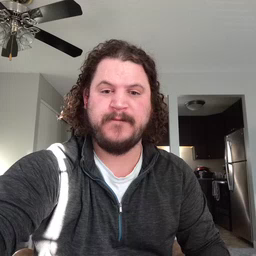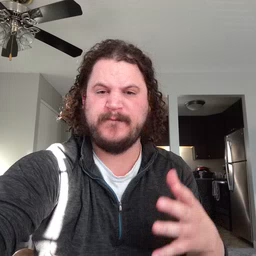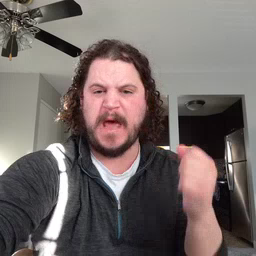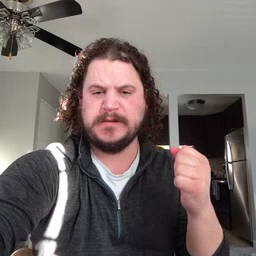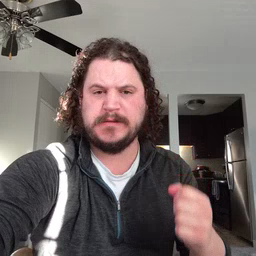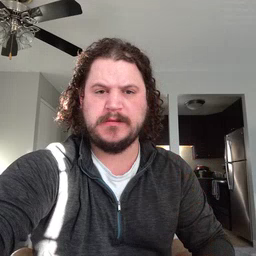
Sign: fast